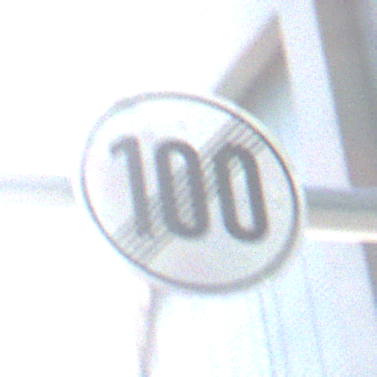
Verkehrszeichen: EndeGeschwindigkeit100
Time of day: MorningAfternoon
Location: Outdoor (Urban)
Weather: PartlyCloudy
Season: NotSpecified
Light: Natural